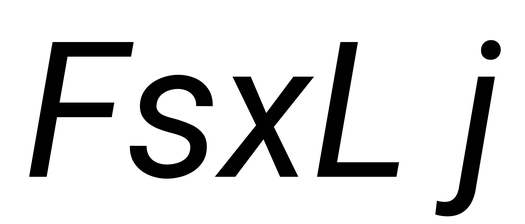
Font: Roboto-Italic_Italic